Interaction volume radius: 10 \u00c5
Interaction volume height: 15 \u00c5
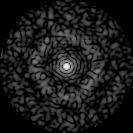
Disorder parameter: 0.8686